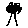
Label: tree